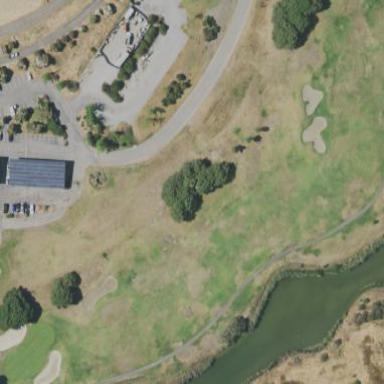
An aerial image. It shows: Golf fairway surrounded by grass.